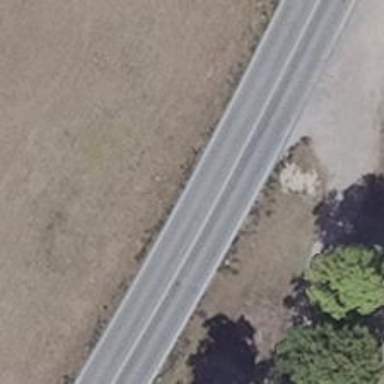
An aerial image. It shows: Asphalt road classified as primary highway.